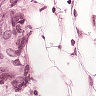
Metastatic tissue present: yes